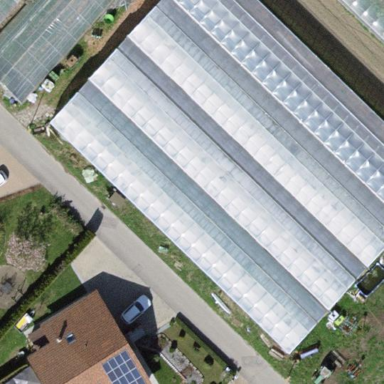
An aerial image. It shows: Greenhouse.